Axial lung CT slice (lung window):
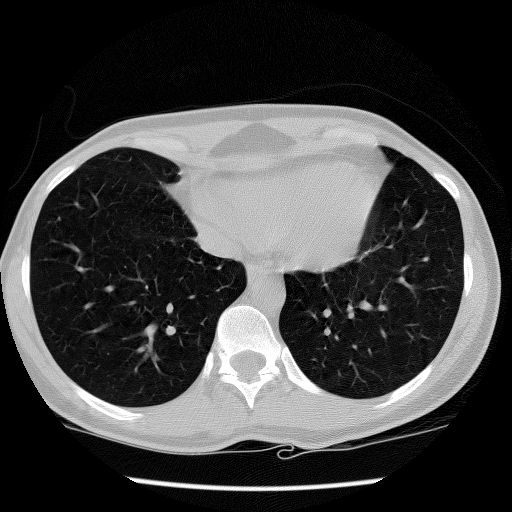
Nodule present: no